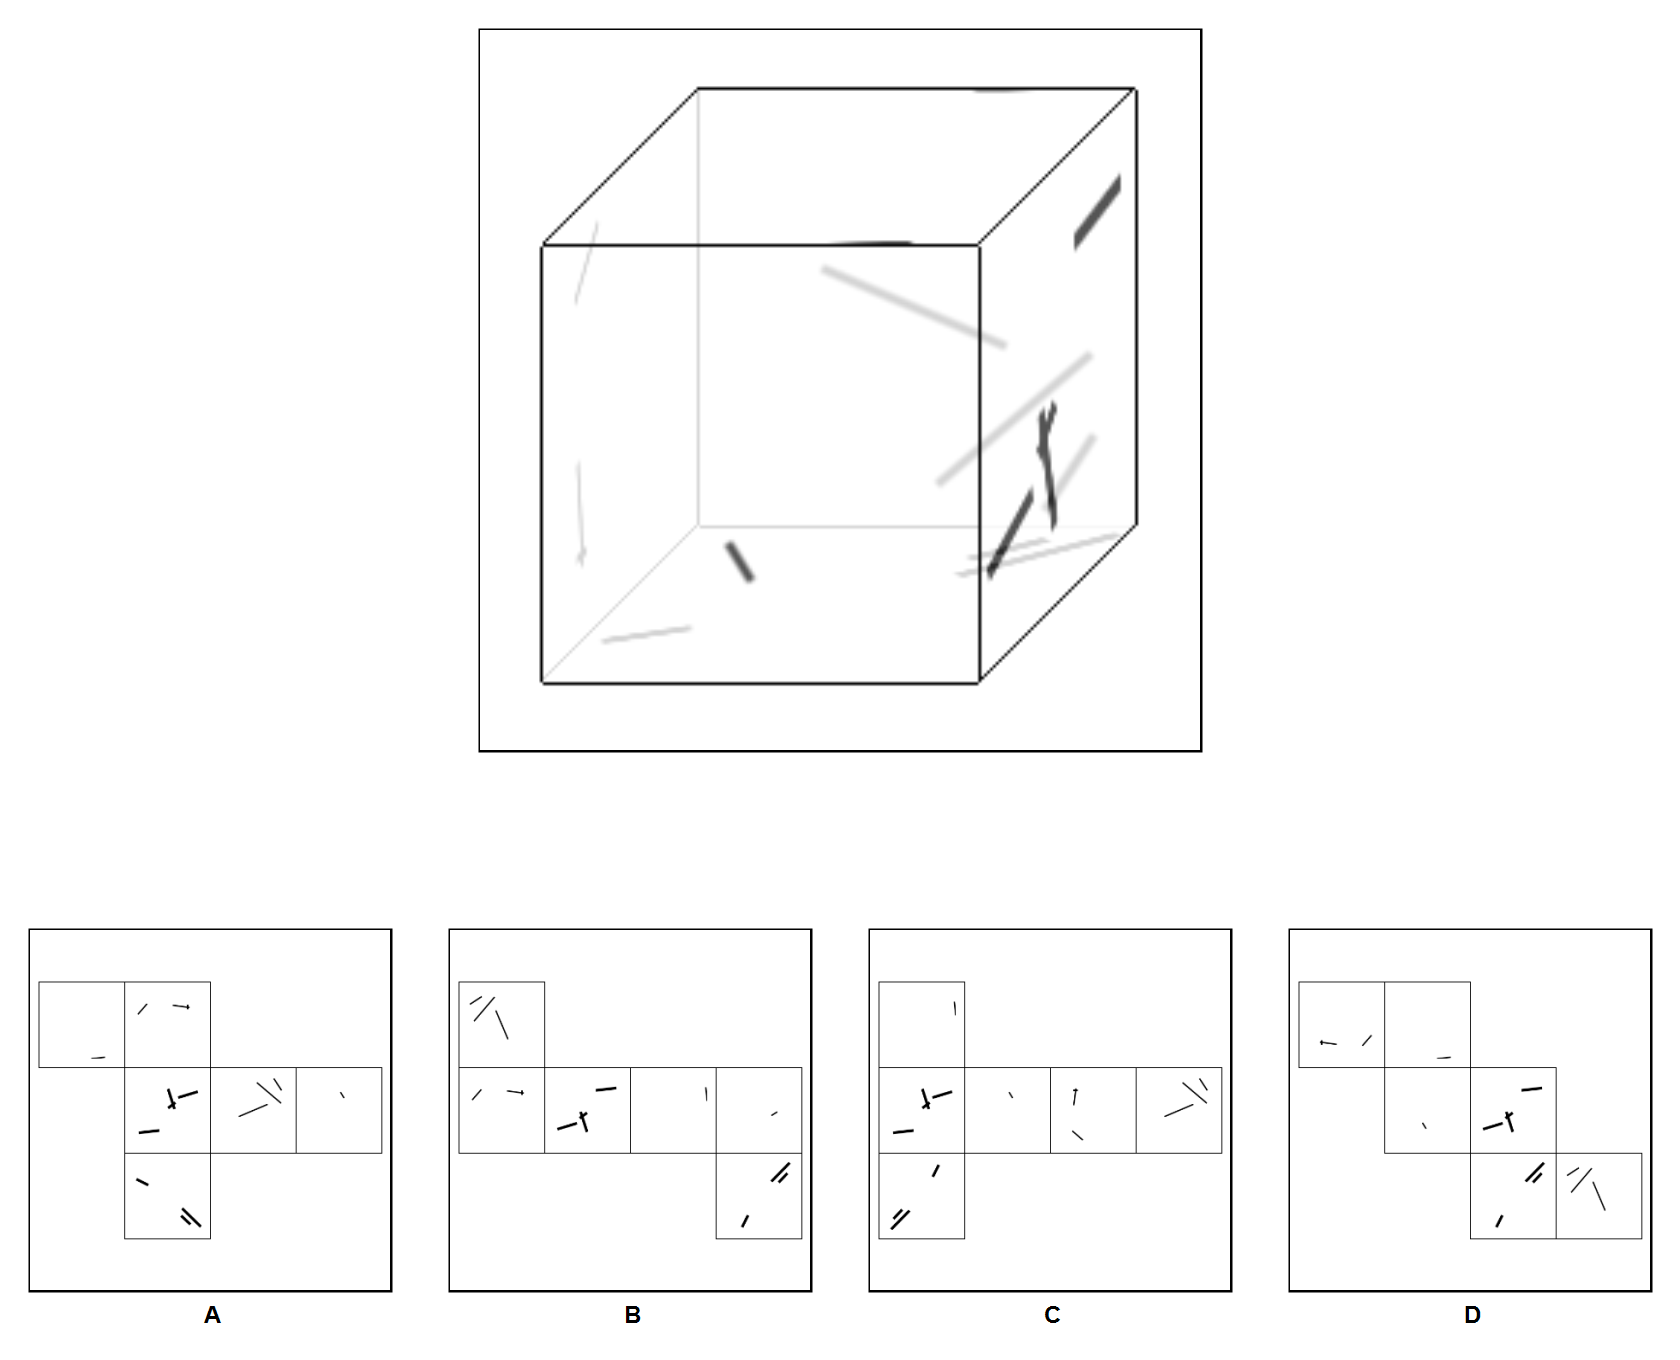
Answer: D